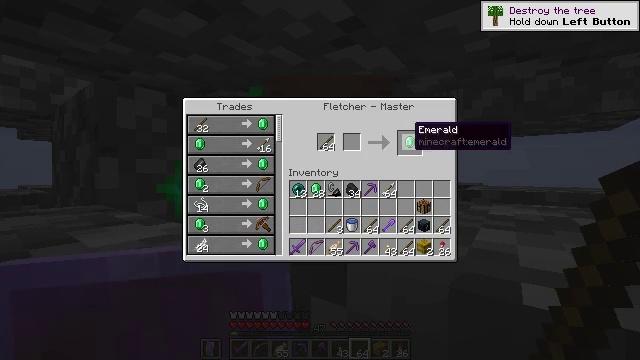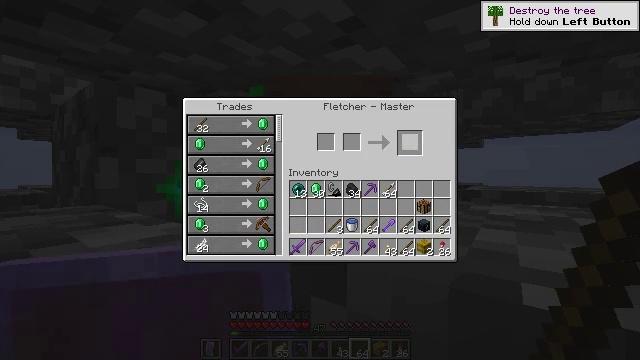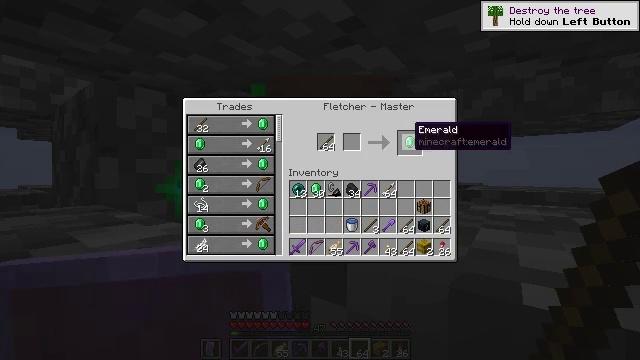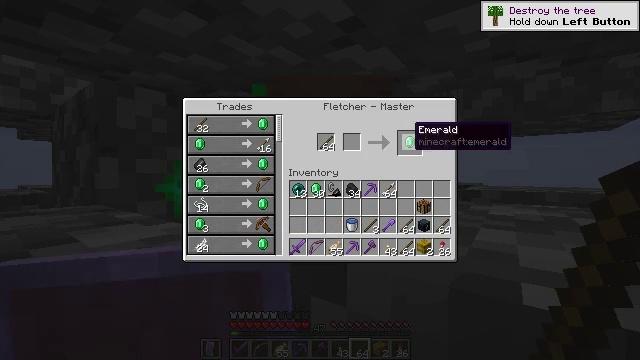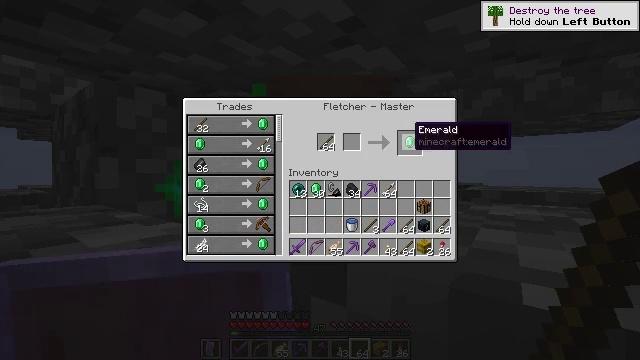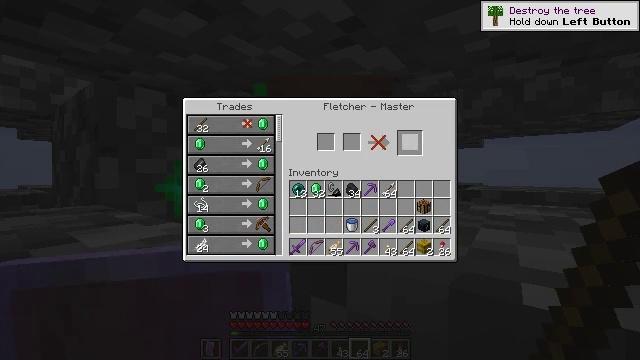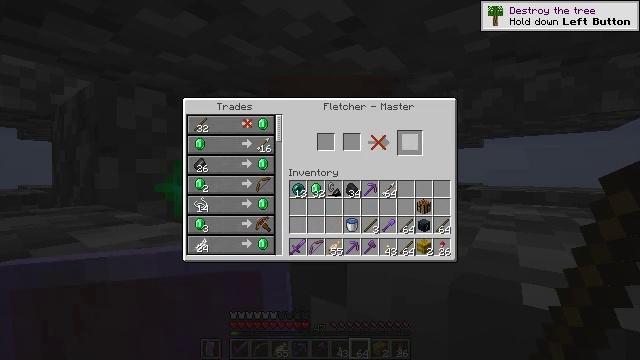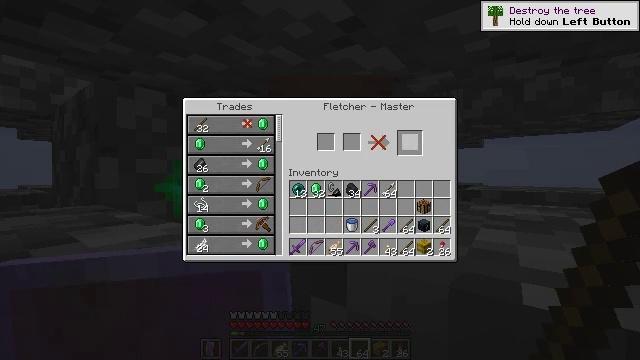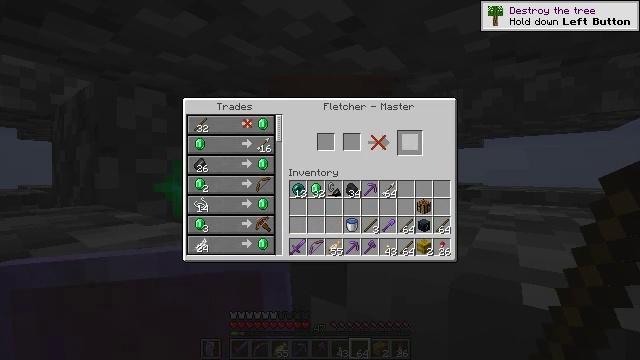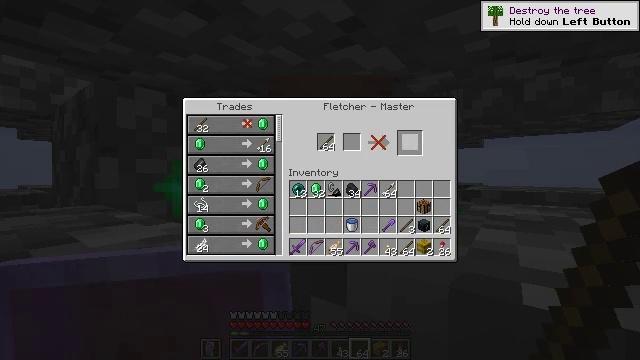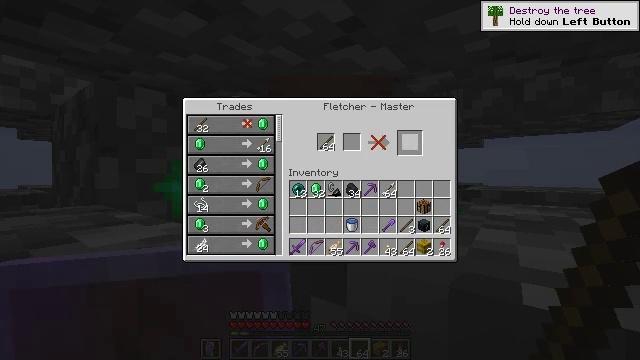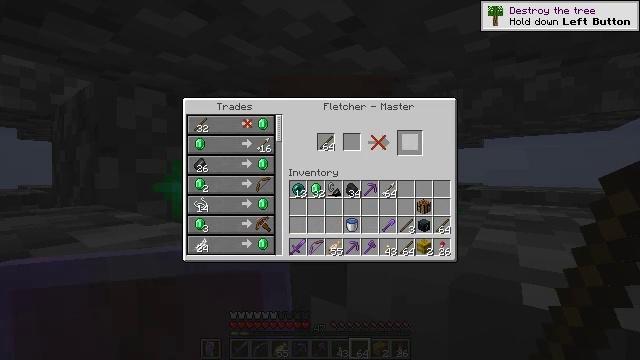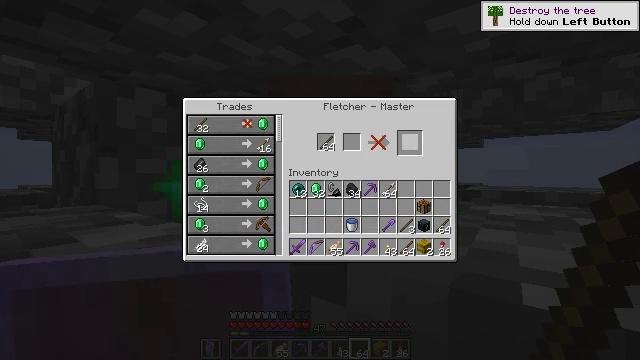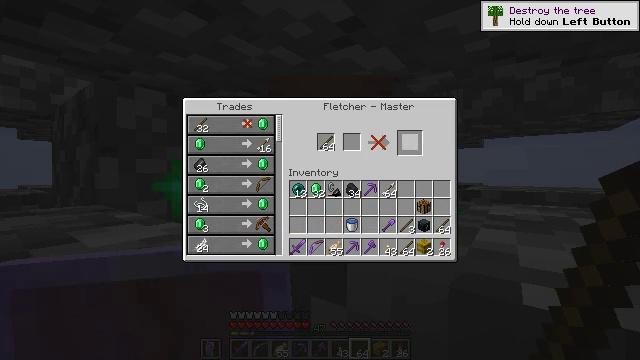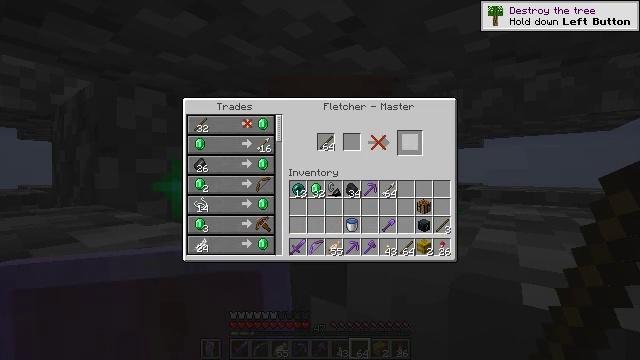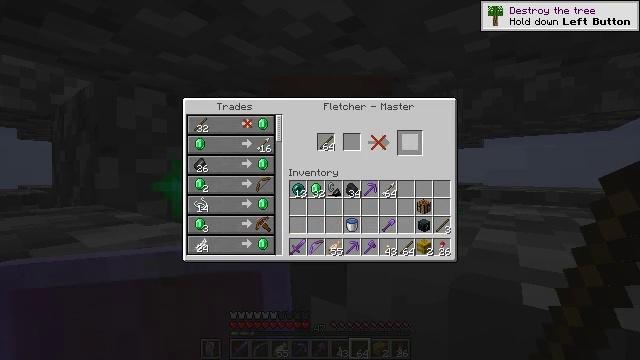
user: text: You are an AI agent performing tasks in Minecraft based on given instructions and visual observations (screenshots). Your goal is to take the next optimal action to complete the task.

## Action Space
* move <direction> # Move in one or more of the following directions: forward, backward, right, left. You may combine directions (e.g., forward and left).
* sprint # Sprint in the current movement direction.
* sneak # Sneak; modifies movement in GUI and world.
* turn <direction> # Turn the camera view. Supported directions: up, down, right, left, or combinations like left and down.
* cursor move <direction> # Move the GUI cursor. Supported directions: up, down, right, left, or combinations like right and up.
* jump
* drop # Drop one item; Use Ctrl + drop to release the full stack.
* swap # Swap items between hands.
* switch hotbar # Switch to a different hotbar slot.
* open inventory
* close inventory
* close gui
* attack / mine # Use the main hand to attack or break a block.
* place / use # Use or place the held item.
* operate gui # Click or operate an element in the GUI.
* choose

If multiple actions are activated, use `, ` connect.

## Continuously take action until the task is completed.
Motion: motion action
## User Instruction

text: Put necessary items in the crafting grid to craft an emerald.
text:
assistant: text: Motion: sneak, attack / mine, jump
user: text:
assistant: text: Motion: sneak, attack / mine, jump
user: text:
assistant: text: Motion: sneak, attack / mine, jump
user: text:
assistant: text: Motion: sneak
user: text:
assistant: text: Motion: sneak, attack / mine, jump
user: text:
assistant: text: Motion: sneak, attack / mine, jump
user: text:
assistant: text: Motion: sneak, jump
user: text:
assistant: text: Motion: sneak, attack / mine
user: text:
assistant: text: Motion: sneak, attack / mine, jump
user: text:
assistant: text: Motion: sneak, attack / mine, jump
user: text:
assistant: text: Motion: sneak
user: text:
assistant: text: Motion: sneak, attack / mine, jump
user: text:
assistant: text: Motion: sneak, attack / mine, jump
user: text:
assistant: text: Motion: sneak, attack / mine, jump
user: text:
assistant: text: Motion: sneak
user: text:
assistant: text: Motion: sneak, attack / mine, jump
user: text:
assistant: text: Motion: sneak, attack / mine, jump
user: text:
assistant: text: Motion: sneak, attack / mine
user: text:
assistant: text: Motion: sneak, attack / mine
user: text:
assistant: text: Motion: sneak, attack / mine, jump
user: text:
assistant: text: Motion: sneak, attack / mine, jump
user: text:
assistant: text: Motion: sneak, attack / mine, jump
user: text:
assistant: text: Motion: sneak, attack / mine, jump
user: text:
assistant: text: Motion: sneak, attack / mine, jump
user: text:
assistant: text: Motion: sneak, attack / mine, jump
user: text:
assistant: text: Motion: sneak, attack / mine
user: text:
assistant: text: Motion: sneak, attack / mine, jump
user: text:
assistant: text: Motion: sneak, attack / mine, jump
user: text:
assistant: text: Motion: sneak, jump
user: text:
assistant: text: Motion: sneak, attack / mine, jump